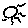
Label: sun